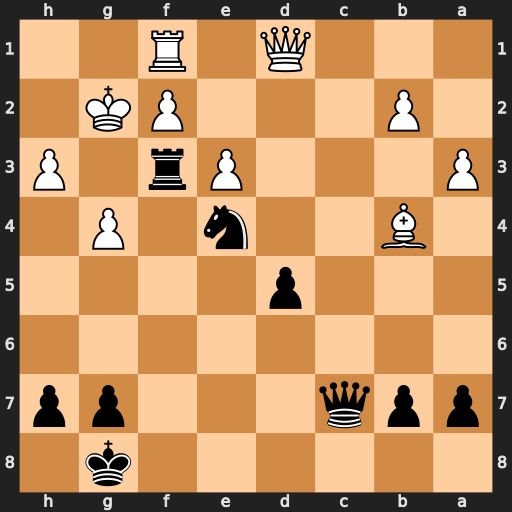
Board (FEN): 6k1/ppq3pp/8/3p4/1B2n1P1/P3Pr1P/1P3PK1/3Q1R2
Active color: b
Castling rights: -
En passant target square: -
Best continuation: Rxf2+ Rxf2 Qg3+ Kf1 Qxf2#